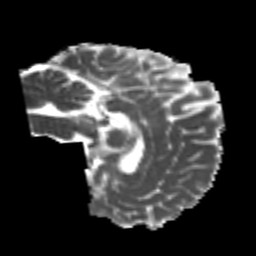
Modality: MD
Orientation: sagittal
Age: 23
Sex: male
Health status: healthy
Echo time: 0.074 s